Question: In one of my Java projects, in Netbeans, I have this "error". It doesn't affect my ability to compile and run my program, and I have no clue why it's there. I already asked some other people and it's baffling everyone.
I made a "minimal" example by removing some code (it be more minimal, but this isn't code golf):
'''
package cashregister;
public class CashRegister {
public static void main(String[] args) {
}
}
'''
But the red stop sign error persists:

I haven't run this minimal code version, but it should run. Obviously. I suspect this may be an issue with Netbeans. There are questions that run into a similar issue, but not in Java.
The hover text says:
'''
cannot find symbol
symbol: variable ImageIO
location: class CashRegister
variable url may not have been initialized
----
(Alt-Enter shows hints)
'''
Cannot find symbol indeed. This error started appearing when I copy and pasted in some code (found elsewhere on SO). I can link there if necessary. Note that the copied code actually used 'ImageIO' and a variable named 'url'.
---
Why is Netbeans showing an error here? How do I fix this?
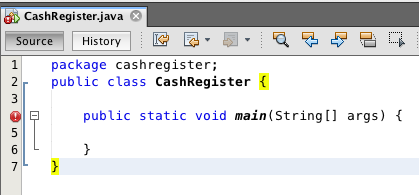
Answer: I did a "clean and build", but the error persisted.
I clicked the 'x' and closed the file, and the error was gone when I opened it again. So problem solved (for now).
Closing Netbeans also solves the problem.
(I'm going to leave the question in case anyone else has a similar issue.)
I would assume that it was a cache issue. If anyone has a better explanation, feel free to post your own answer.